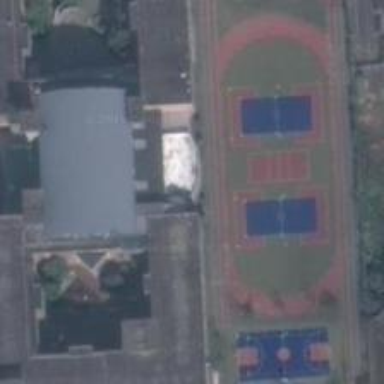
The exercise yard next to buildings is composed of some basketball fields .